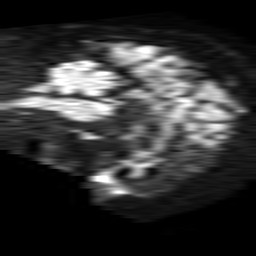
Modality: TRACE
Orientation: sagittal
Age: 84
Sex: female
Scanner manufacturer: philips
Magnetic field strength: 1.5 T
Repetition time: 4.6 s
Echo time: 0.08517 s